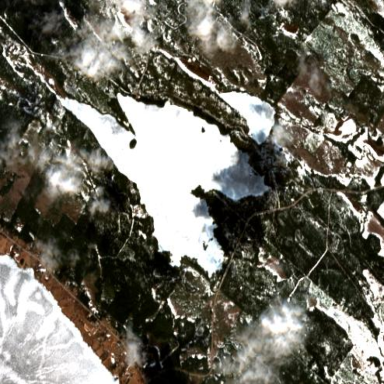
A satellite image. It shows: Serene lake.